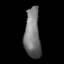
Tissue: lung
Cell type: Endothelial cells
Senescence score: 0.6074
Nuclear area (px): 759
Mean DAPI intensity: 120.092